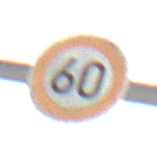
Verkehrszeichen: Geschwindigkeit60
Umgebung: Outdoor, Nature
Tageszeit: MorningAfternoon
Wetter: Overcast
Licht: Natural
Jahreszeit: Winter
Kontrast: LowContrast